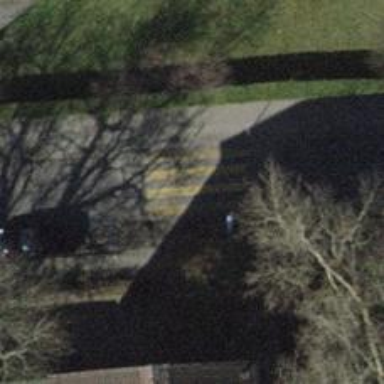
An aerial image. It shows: Uncontrolled zebra crossing with traffic calming table.